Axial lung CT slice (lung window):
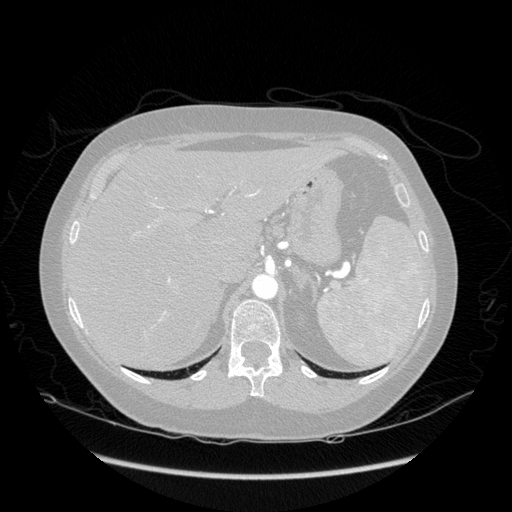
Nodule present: no